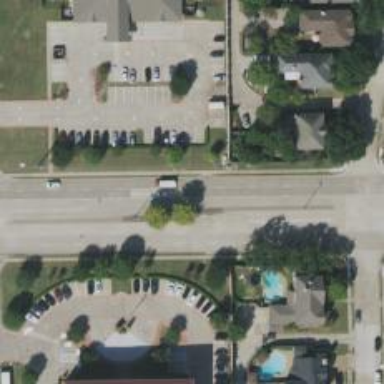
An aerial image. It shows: Secondary road with separate sidewalks.